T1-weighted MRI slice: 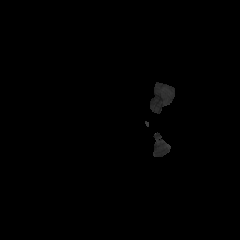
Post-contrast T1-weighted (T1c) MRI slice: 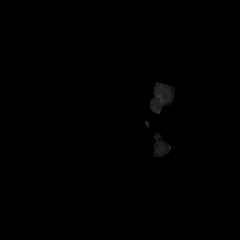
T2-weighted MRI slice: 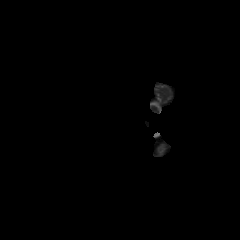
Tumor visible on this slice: no